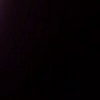
Label: space